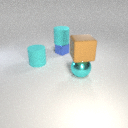
large cyan rubber cylinder in front of small blue metal cube